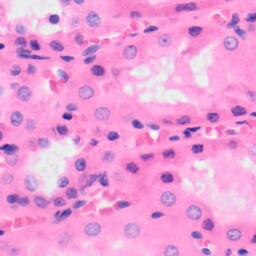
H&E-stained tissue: Kidney